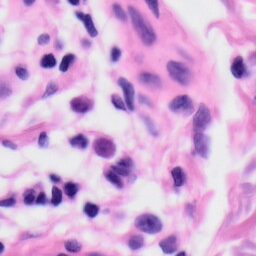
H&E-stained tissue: Skin